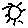
Label: sun